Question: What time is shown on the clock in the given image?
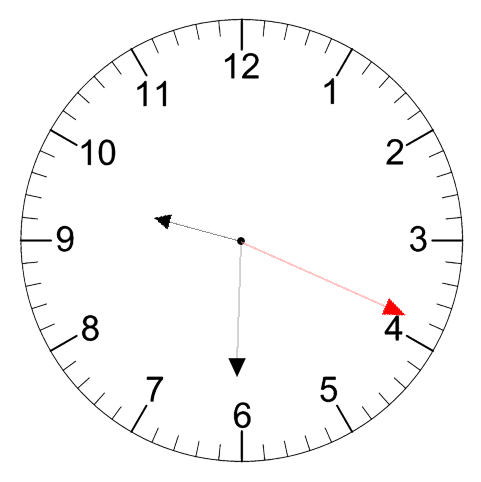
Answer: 09:30:19